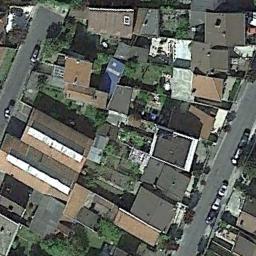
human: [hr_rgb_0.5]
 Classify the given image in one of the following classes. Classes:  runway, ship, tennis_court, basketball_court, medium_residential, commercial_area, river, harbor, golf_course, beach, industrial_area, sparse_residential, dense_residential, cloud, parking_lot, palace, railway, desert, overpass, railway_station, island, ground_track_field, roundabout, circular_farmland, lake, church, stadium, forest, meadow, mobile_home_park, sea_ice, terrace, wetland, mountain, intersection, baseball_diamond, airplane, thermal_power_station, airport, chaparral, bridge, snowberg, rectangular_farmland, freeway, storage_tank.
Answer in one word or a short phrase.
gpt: dense_residential